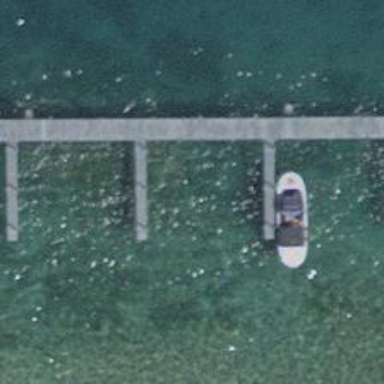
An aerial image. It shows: Man-made pier.